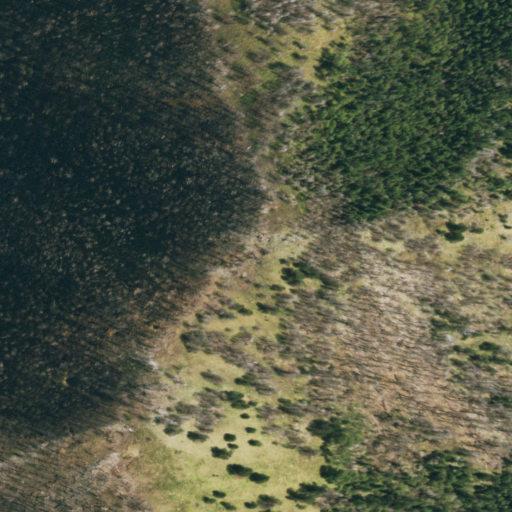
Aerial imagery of mountain in Colorado named Silver Mountain containing grassland, shrub, evergreen forest, mixed forest, and deciduous forest